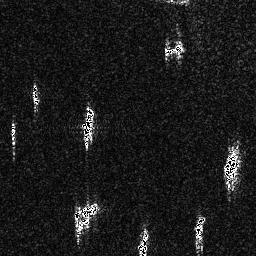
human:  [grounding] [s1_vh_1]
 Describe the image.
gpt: In the satellite image, there is  <ref>1 medium ship </ref> <box>[[31, 41, 37, 57, 0]]</box> located at center,  <ref>1 small ship </ref> <box>[[11, 32, 15, 41, 0]]</box> located at left,  <ref>1 small ship </ref> <box>[[63, 16, 71, 21, 0]]</box> located at top,  <ref>1 medium ship </ref> <box>[[28, 77, 38, 90, 0]]</box> located at bottom,  <ref>1 small ship </ref> <box>[[53, 89, 58, 99, 0]]</box> located at bottom,  <ref>1 small ship </ref> <box>[[75, 83, 79, 95, 0]]</box> located at bottom right,  <ref>1 medium ship </ref> <box>[[86, 56, 93, 70, 0]]</box> located at right.